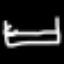
Label: bed